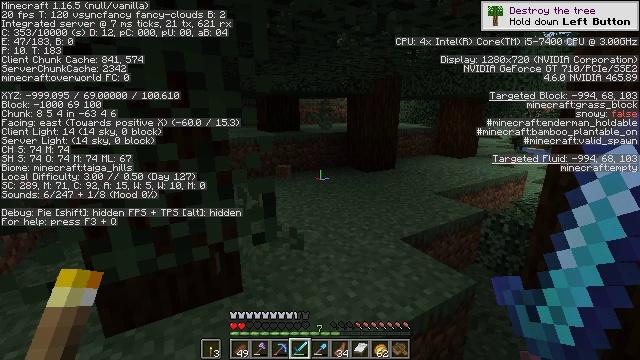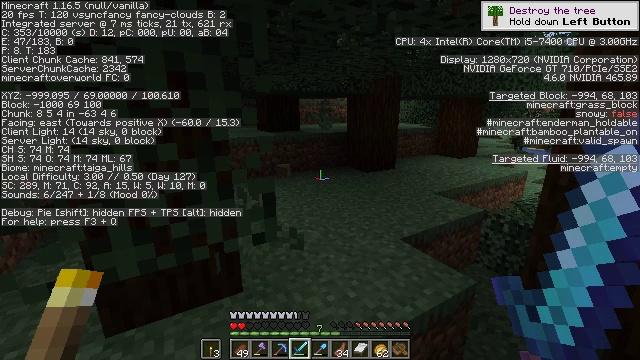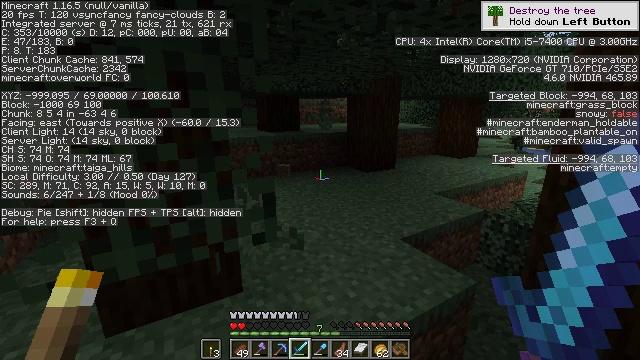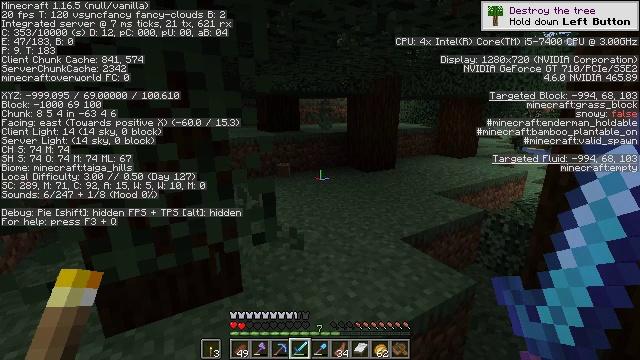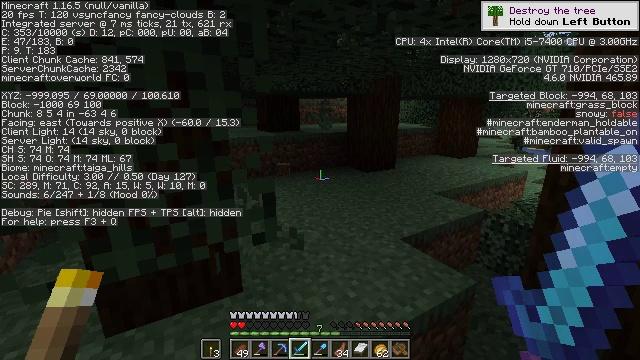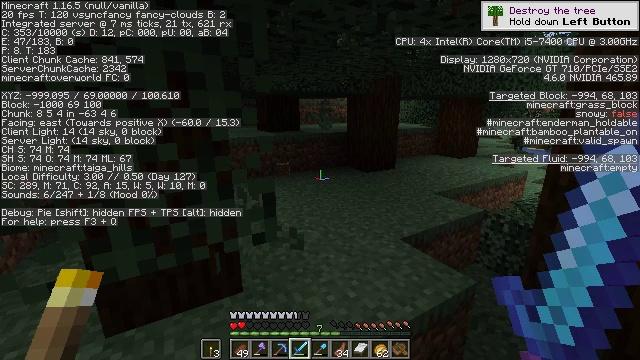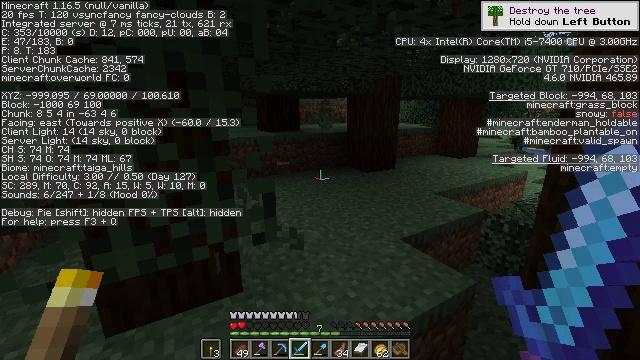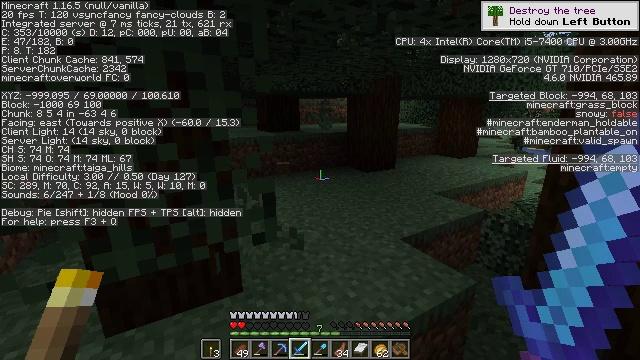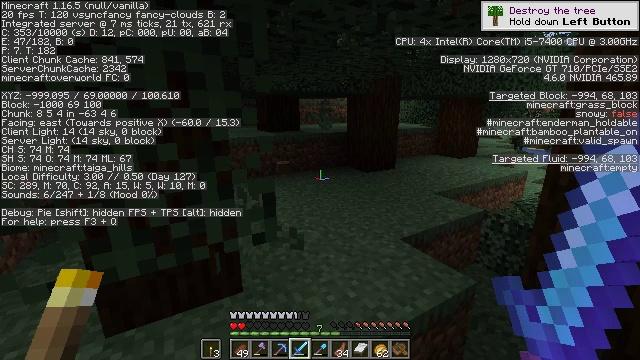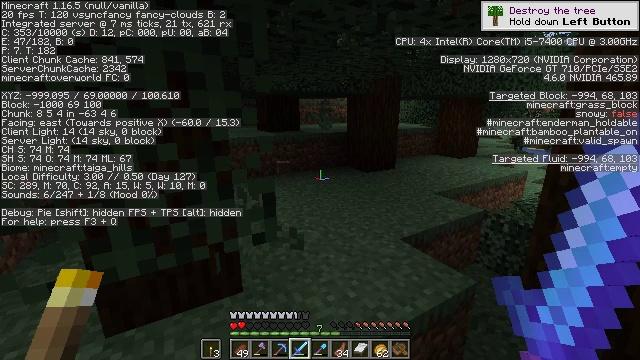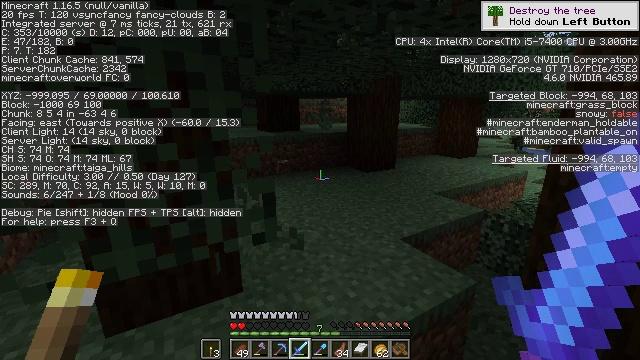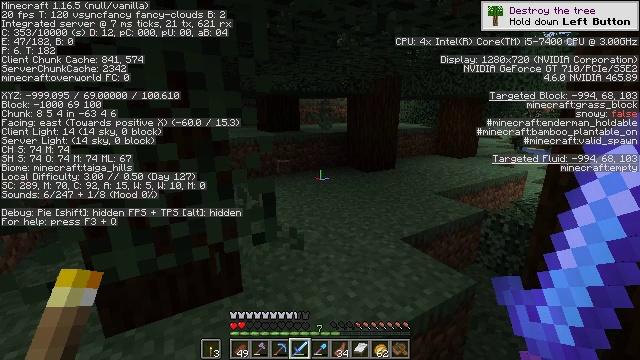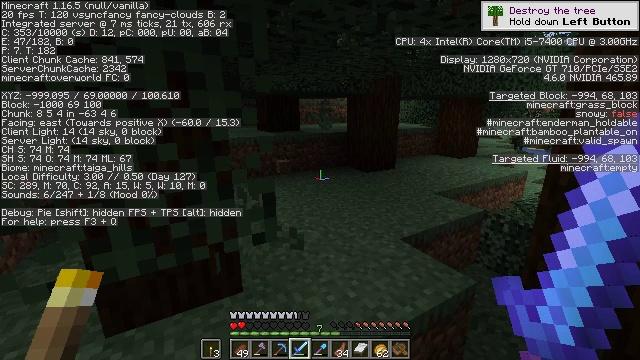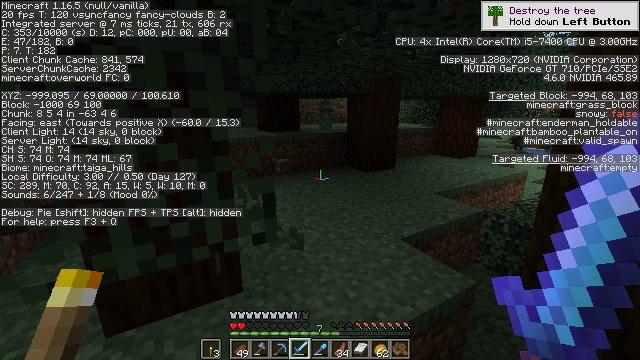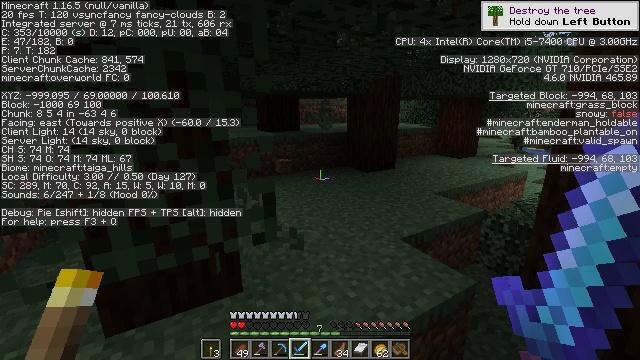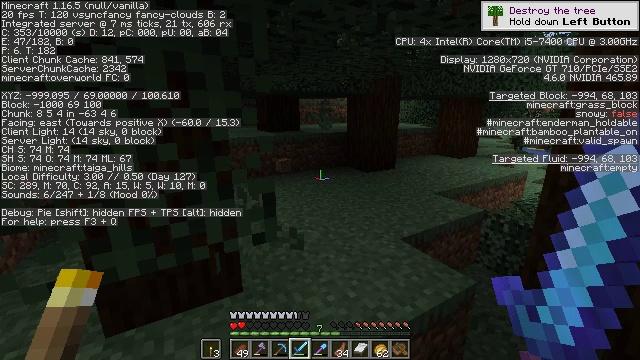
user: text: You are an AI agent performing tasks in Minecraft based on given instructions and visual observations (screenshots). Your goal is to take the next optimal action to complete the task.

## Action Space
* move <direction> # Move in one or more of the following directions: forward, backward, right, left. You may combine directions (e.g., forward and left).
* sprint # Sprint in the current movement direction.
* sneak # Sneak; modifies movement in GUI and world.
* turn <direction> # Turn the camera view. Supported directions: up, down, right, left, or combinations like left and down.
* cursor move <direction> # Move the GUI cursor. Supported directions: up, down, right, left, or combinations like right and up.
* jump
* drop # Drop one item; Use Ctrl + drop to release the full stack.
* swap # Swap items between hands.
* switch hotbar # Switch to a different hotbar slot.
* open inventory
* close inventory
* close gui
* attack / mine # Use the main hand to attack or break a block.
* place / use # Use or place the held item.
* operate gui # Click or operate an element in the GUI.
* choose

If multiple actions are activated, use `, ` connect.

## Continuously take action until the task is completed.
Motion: motion action
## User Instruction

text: Clear the sweet berry bush to collect the sweet berries.
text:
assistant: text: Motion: no_op
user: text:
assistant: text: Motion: no_op
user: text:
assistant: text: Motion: no_op
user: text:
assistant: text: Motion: no_op
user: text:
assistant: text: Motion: no_op
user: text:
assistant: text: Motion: no_op
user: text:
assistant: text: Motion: no_op
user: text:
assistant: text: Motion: no_op
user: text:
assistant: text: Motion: no_op
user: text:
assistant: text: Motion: no_op
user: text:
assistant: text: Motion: no_op
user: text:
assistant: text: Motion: no_op
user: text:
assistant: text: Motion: no_op
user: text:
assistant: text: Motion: no_op
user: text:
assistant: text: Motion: no_op
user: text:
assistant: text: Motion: no_op
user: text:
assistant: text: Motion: no_op
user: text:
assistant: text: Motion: no_op
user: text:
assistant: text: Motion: no_op
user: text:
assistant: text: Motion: no_op
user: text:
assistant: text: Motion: no_op
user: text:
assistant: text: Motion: no_op
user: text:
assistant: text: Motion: no_op
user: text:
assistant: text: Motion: no_op
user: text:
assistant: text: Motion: no_op
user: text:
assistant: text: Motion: no_op
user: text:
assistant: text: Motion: no_op
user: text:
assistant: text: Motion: no_op
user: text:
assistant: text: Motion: no_op
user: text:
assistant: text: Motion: no_op